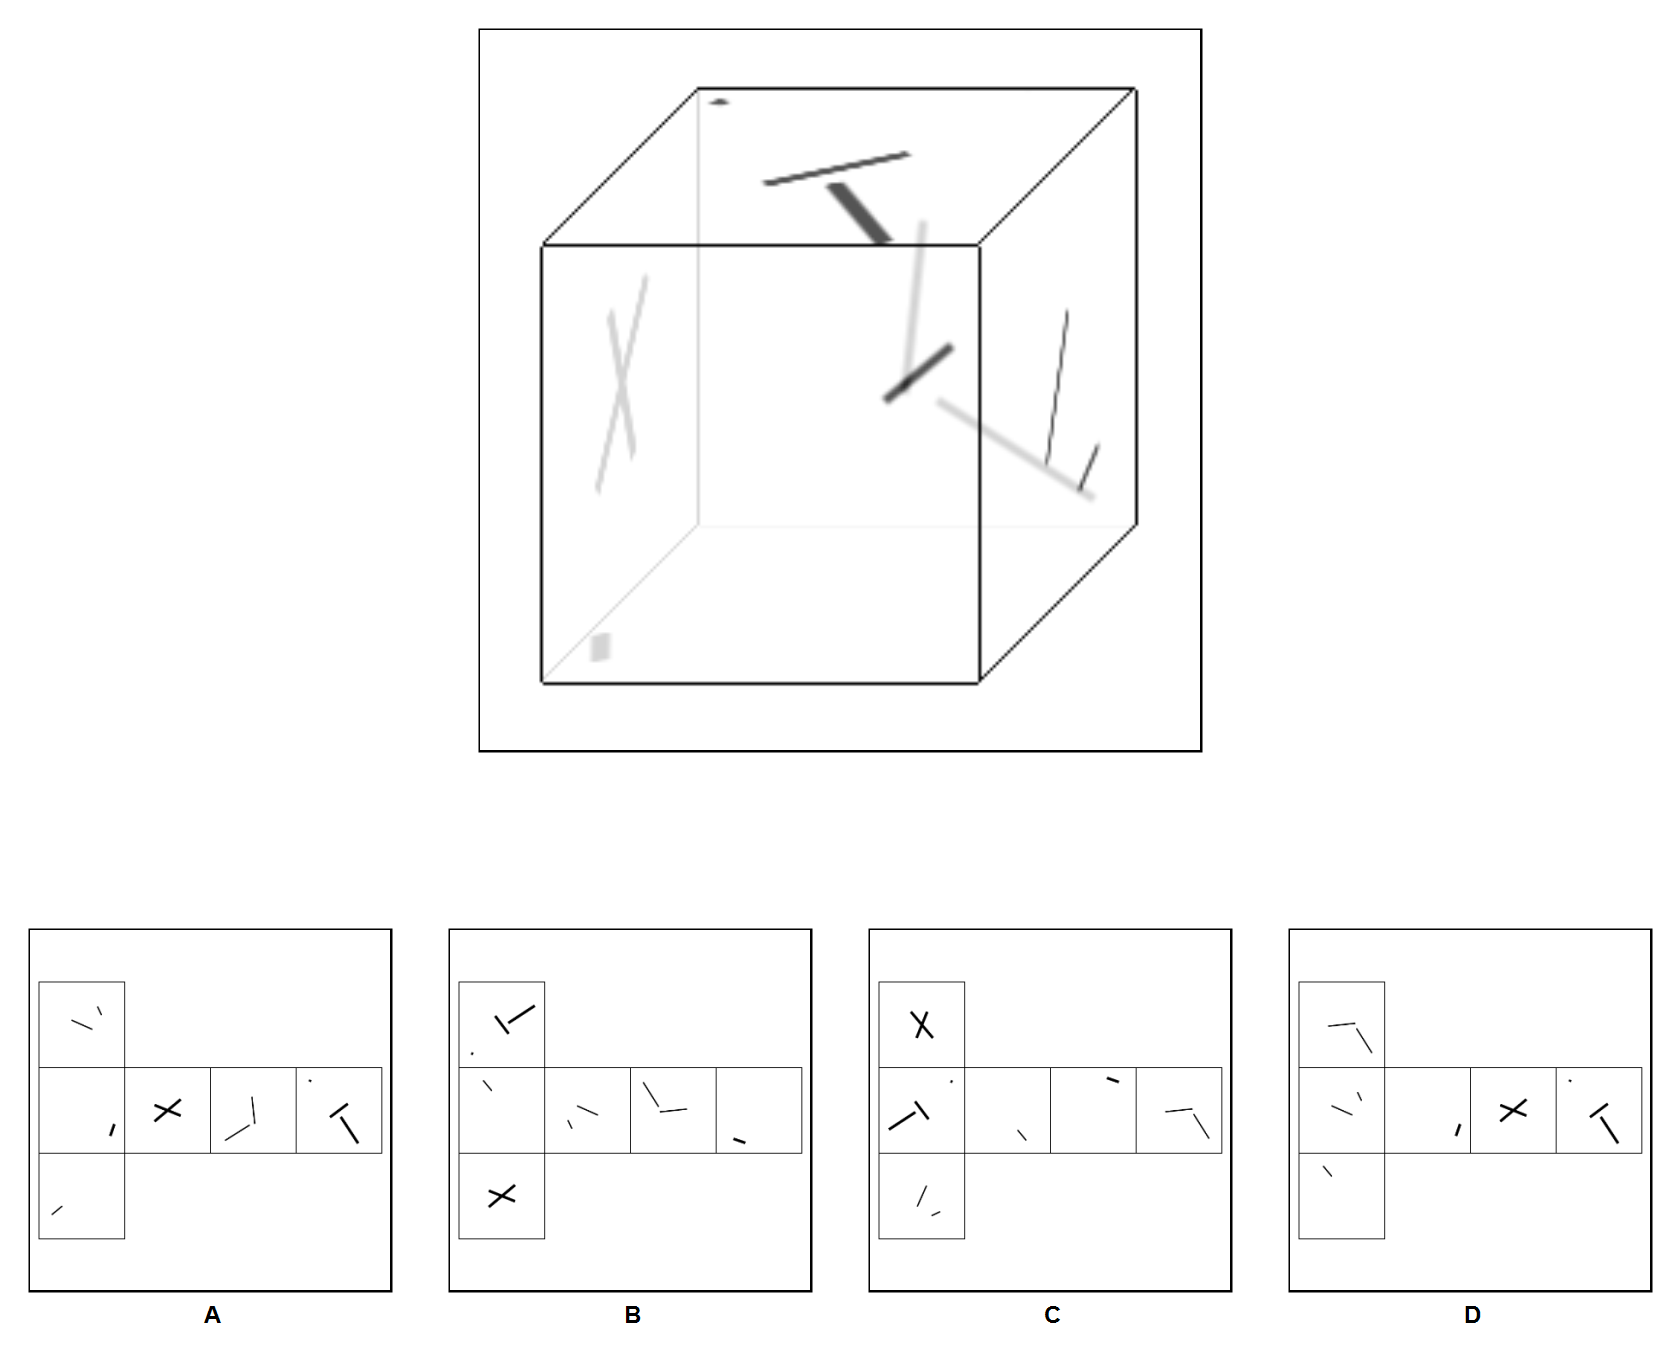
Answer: D